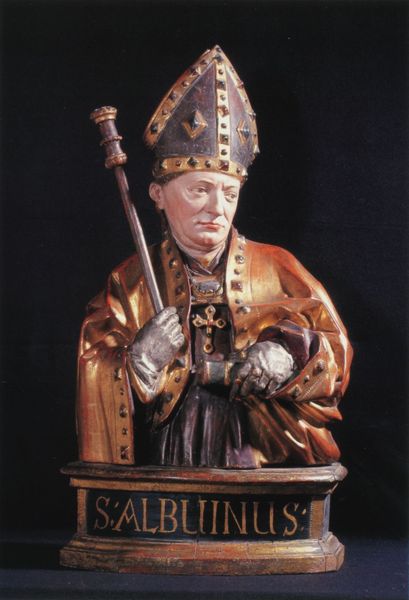
Titel: Hl. Albuin, Bischof von Säben/Brixen
Institution: Brixen, Diözesanmuseum
Schlagwörter: blau, kopf, mann, handschuhe, holz, hut, mund, blick, rot, mütze, augen, bibel, gesicht, sockel, kirche, figur, gold, mantel, edelsteine, skulptur, kopfbedeckung, schrift, stab, bischof, büste, foto, buch, kreuz, edelstein, heiliger, mitra, reliquie, abbildung, zepter, figut, heiler, pluviale, lmann, reliquien, pektorale, kpf, jeus, #, relique, albuinus, s.albinus, albuin, chormantel, requiliar, juwele